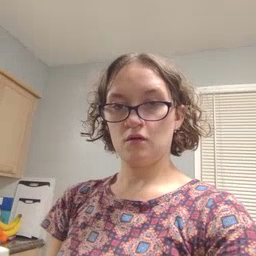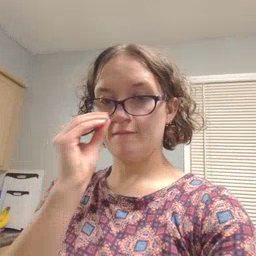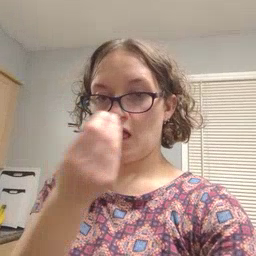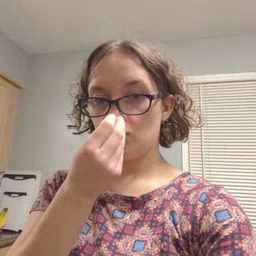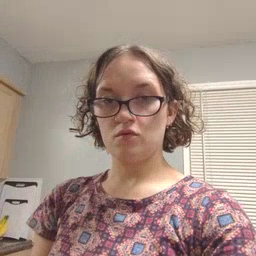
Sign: flower